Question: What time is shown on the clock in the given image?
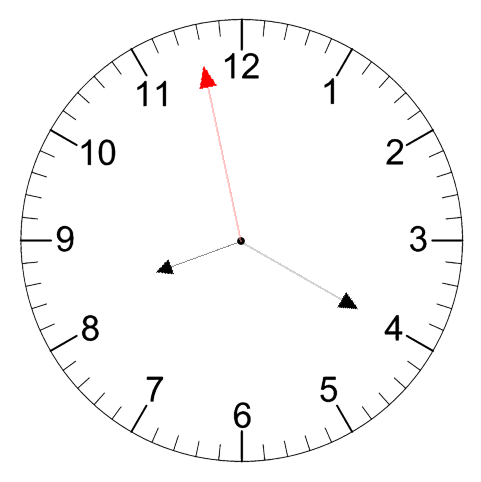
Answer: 08:19:58